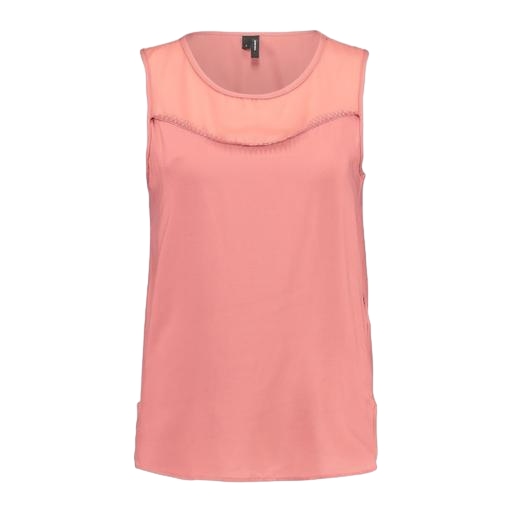
pink women's georgette jersey muscle t-shirt, short-sleeve top only macy, fancy tank top, white background